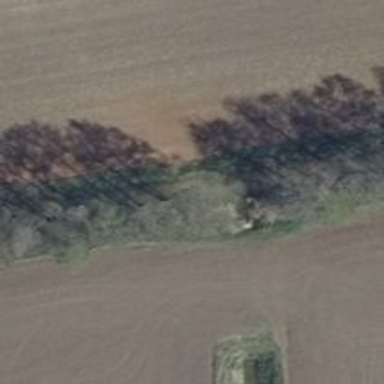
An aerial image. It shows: Culvert tunnel.